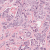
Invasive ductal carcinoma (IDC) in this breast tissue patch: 1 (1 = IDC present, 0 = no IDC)